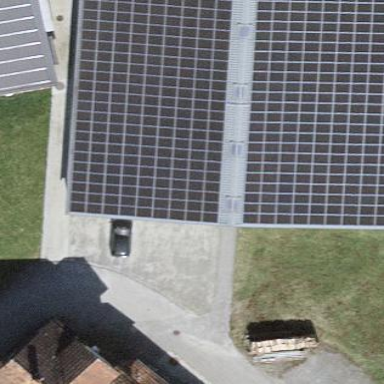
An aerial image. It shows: Solar photovoltaic panel generator producing electricity as small installation.